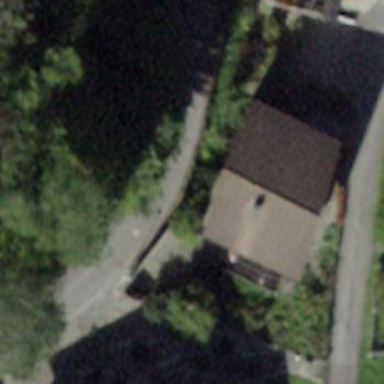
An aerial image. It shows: Detached building.